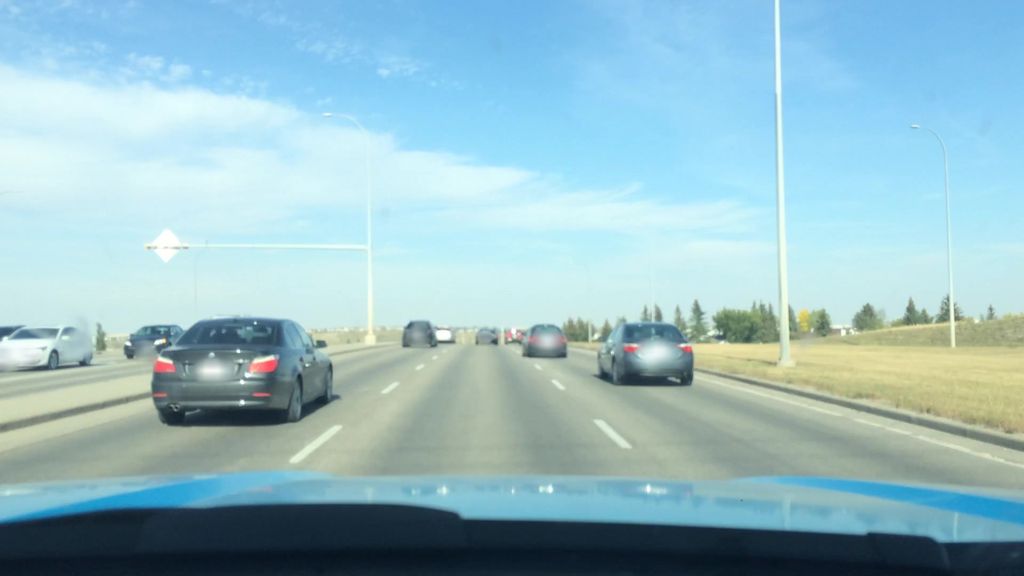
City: calgary